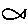
Label: fish